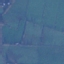
Label: Pasture